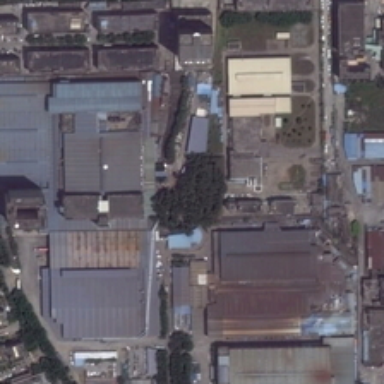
Many buildings and some green trees are in an industrial area .